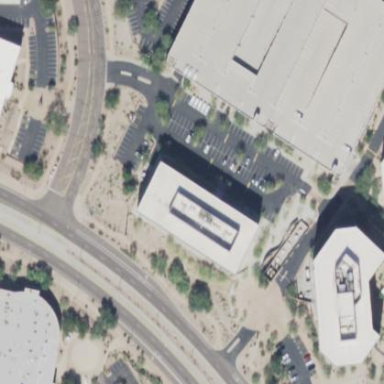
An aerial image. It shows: Office building.